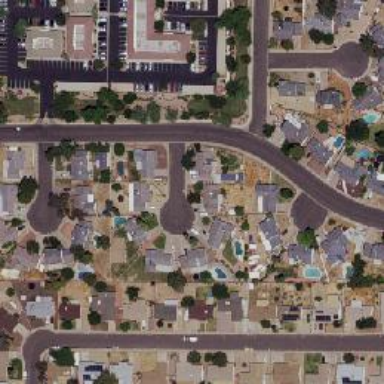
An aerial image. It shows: Residential road.